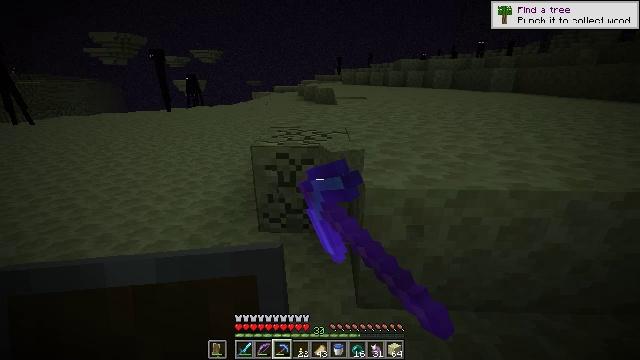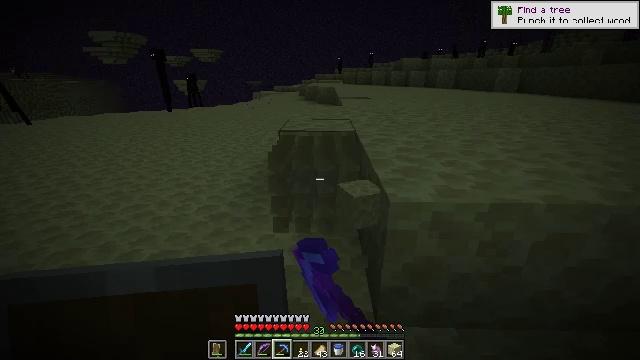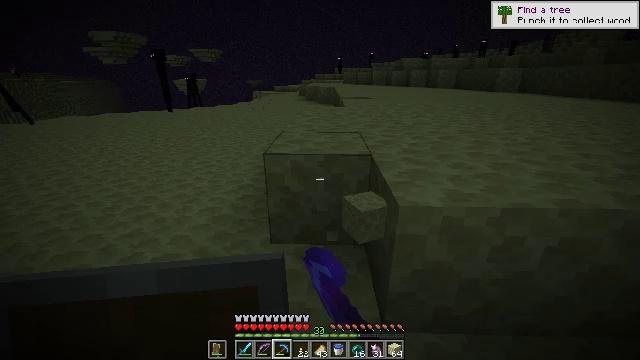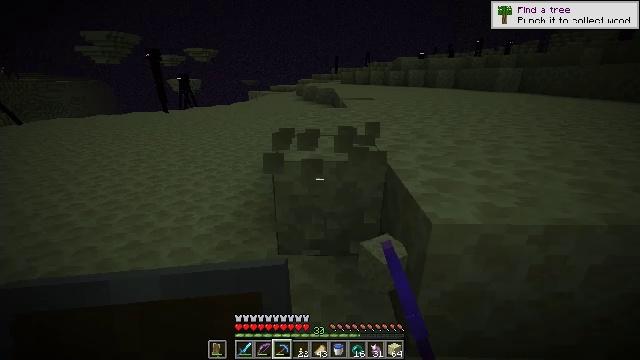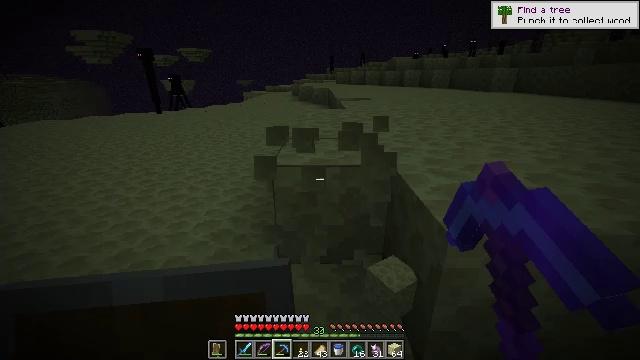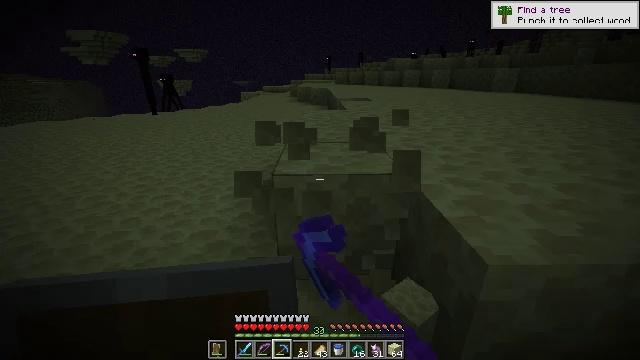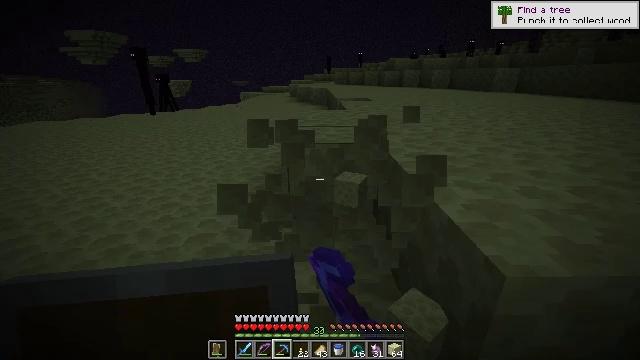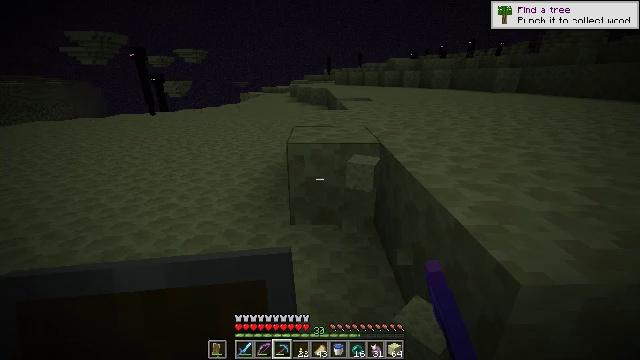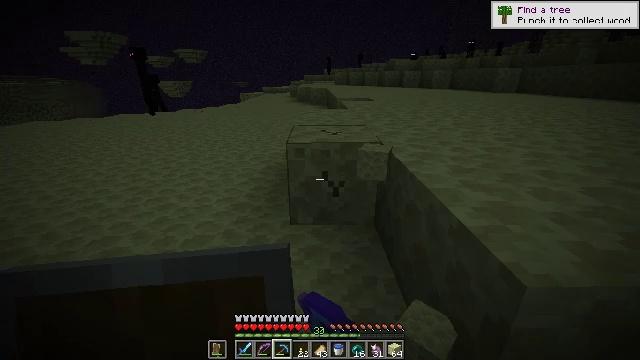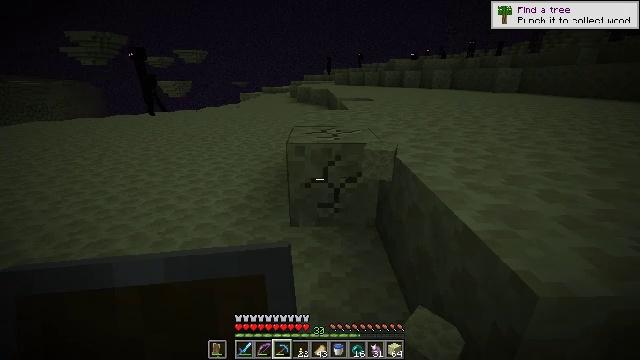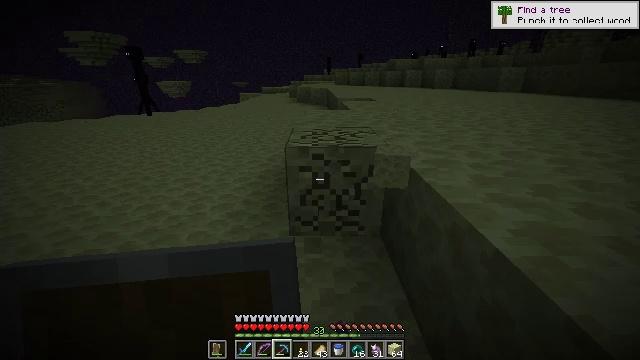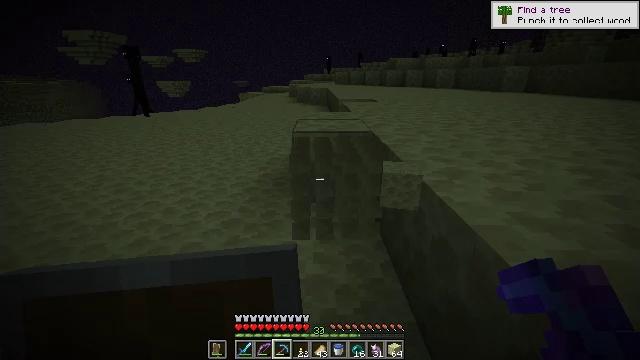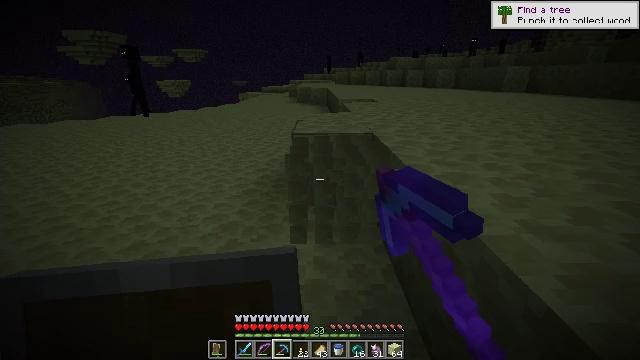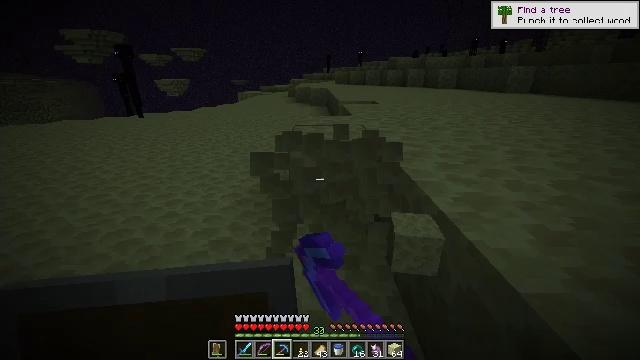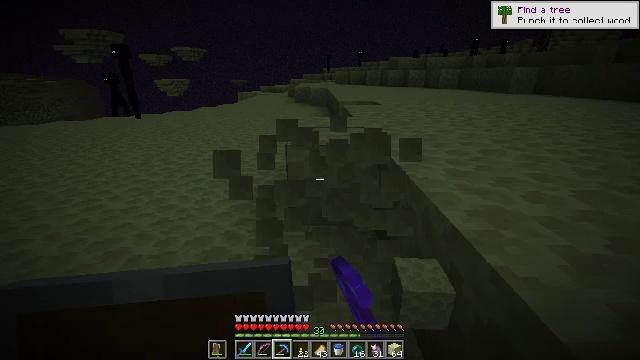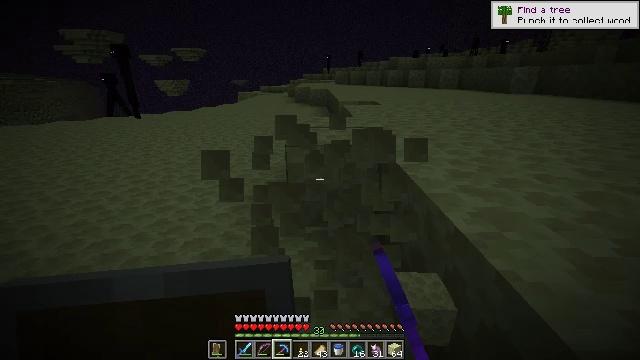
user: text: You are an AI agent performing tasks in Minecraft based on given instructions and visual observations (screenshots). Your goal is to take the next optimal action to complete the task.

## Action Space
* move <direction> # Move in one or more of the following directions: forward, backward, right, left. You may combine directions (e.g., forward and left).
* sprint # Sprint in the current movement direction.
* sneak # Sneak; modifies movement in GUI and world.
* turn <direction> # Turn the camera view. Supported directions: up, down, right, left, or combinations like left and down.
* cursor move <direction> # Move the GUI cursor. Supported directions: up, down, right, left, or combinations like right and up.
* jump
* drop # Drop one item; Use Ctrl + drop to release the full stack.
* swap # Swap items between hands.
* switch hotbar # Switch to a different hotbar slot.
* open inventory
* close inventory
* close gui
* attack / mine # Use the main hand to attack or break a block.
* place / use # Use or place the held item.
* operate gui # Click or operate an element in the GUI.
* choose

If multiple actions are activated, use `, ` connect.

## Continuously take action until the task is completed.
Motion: motion action
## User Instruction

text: Collect end stone for your base.
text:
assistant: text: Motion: move forward and move left, attack / mine
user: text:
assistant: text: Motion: move forward and move left, attack / mine
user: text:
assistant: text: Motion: move forward, attack / mine
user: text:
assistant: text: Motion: move forward, turn right, attack / mine
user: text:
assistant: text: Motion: attack / mine
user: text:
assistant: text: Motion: attack / mine
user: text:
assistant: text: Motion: attack / mine
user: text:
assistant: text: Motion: attack / mine
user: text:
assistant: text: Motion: move forward, attack / mine
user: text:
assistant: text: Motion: move forward, attack / mine
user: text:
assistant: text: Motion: move forward, attack / mine
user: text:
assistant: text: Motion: move forward, attack / mine
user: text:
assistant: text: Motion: move forward, attack / mine
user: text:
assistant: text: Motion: attack / mine
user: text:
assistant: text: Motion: attack / mine
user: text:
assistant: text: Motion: attack / mine
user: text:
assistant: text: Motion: move forward, attack / mine
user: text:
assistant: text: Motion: move forward, attack / mine
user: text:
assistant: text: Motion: move forward, attack / mine
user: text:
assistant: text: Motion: move forward, attack / mine
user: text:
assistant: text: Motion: move forward, turn right, attack / mine
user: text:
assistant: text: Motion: move forward, attack / mine
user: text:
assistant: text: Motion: attack / mine
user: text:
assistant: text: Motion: attack / mine
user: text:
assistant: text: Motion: move forward, attack / mine
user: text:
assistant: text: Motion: move forward, attack / mine
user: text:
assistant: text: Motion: move forward, attack / mine
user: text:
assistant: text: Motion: move forward and move left, attack / mine
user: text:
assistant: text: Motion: move forward and move left, attack / mine
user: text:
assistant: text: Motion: move forward and move left, turn right, attack / mine